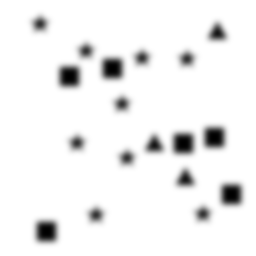
Squares: 6
Triangles: 3
Stars: 9
Total shapes: 18